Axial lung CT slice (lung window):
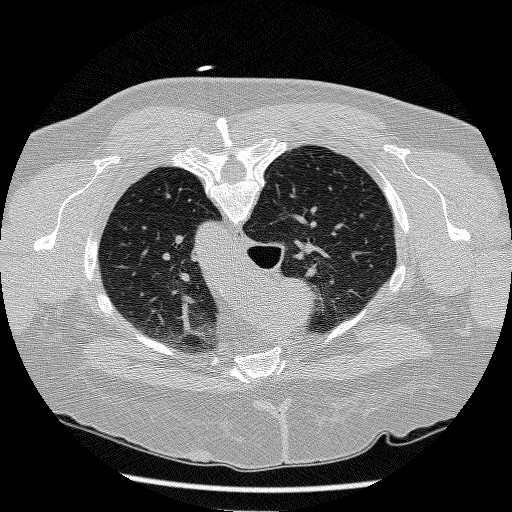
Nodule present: no